Question: Normally I know how to start off, have a few tutorials or even experience, but at this point I don't even know how to call it. Perhaps just by telling me how to correctly define this could be a solution to my problem (-> based upon name, I can correctly search).
Let's give you this quick mockup I just made.

I'm looking for 1: how do you call this, but especially 2: How would I create such?
I would like to create panels, a few stacked above eachother and with the click of the 'next' button on each panel, you can move that panel to the left (or right (backwards)) to go the next tile. Let's say that each panel is a portfolio project (vertically stacked) and within each panel (portfolio project), you can slide horizontally next and back to explain a part of your project on each tile.
The layout of each tile consists of a tile with a full background image ('background-size:cover') and half a width tile text box. Of course, the text for the box should be written with HTML, instead of 'burned' into the image, by use of Photoshop, for responsive causes.
I assume this can be created with CSS3 and jQuery. The only problem is: All my Google searches end up nothing or resulting in Off-canvas navigation menus, which I'm not looking for.
To answer this question, either:
1. Define how this is called/I can search for this at google
2. Link me to a good tutorial/plugin
3. Write out the code if it would be that simple.
Thanks a big bunch guys!
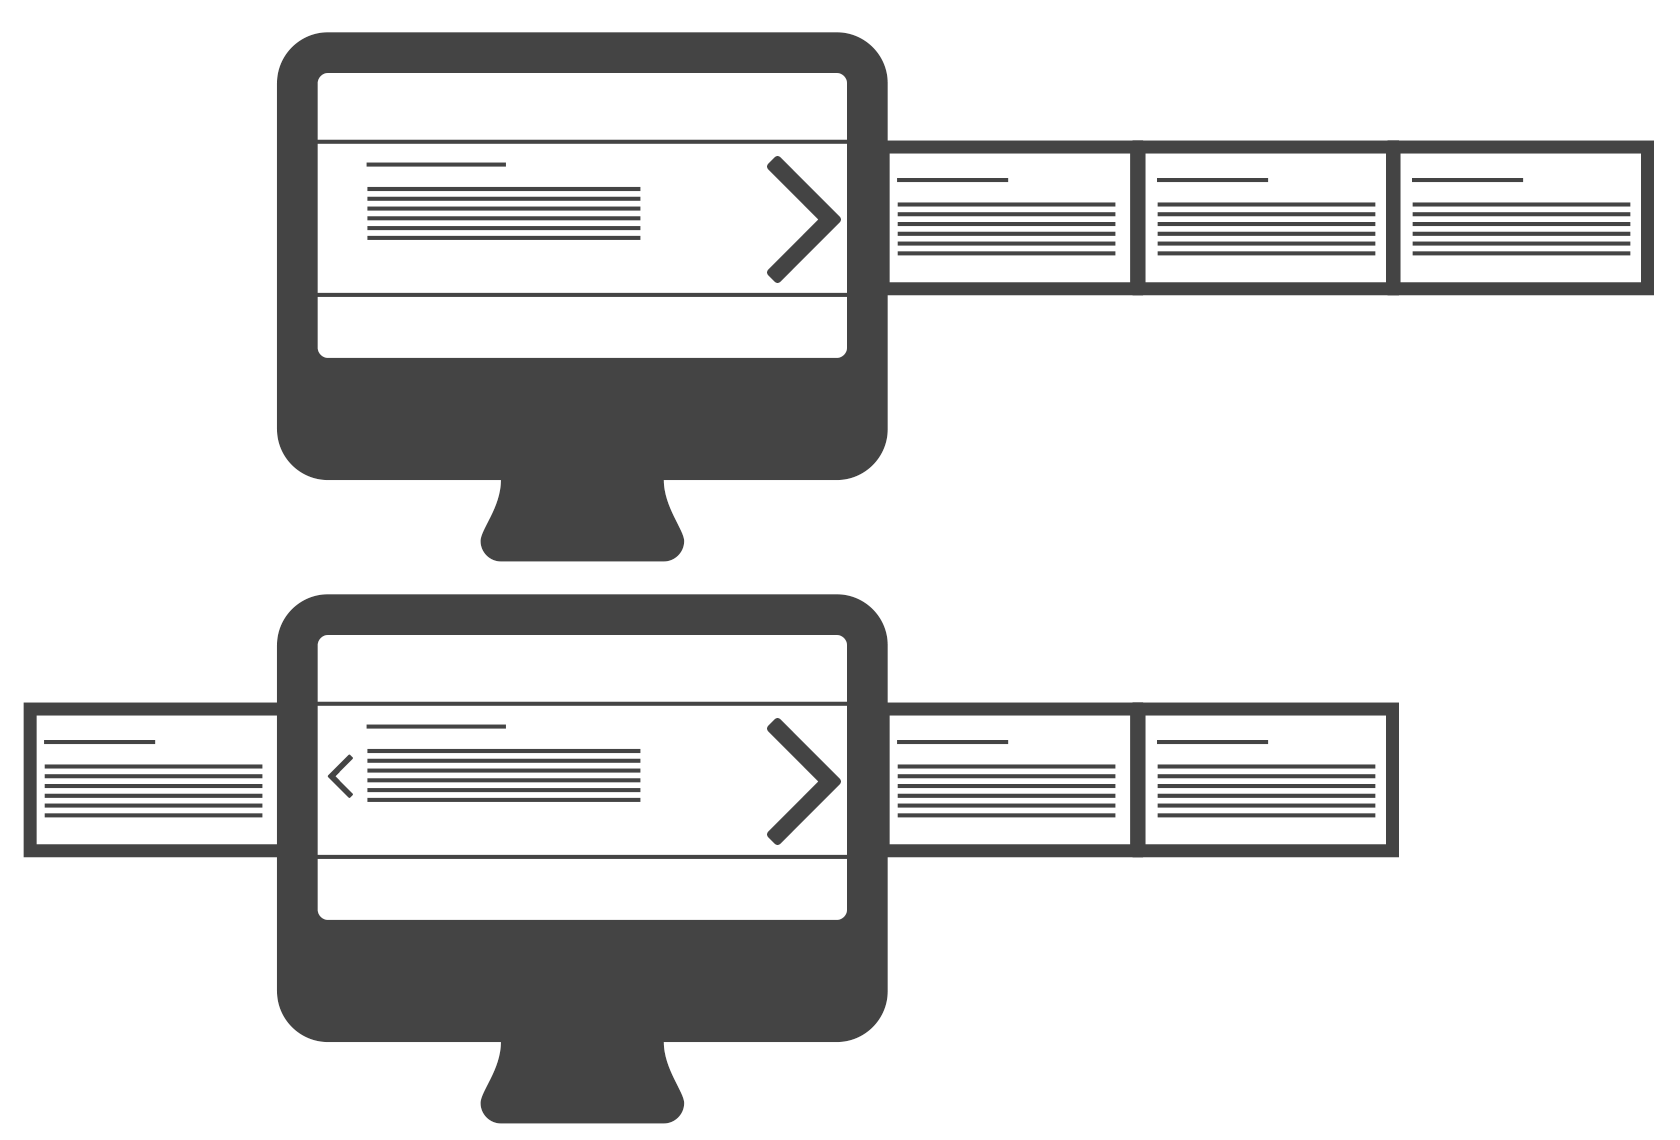
Answer: This is actually very simple using what is called the . You can do it with (CSS3 for smooth transitions), which is very appreciable as jquery represents a big chunk for your clients to download.
Basically this is how it goes (working demo here: <URL>:
We use a radio set of inputs to determine which "tab" should appear. Radios are perfect here because when one is check, all other must be unchecked. For that reason, make sure the attribute NAME is the same for your entire set.
'''
<input type="radio" name="radio-set" id="radio-1" checked="checked"/>
<input type="radio" name="radio-set" id="radio-2"/>
<input type="radio" name="radio-set" id="radio-3"/>
<input type="radio" name="radio-set" id="radio-4"/>
'''
We then write our content wrapped within any tag really (the structure section > article seems fitting). The navigation, even though it could be done via clicking on the radio buttons themselves can also be done through clicking on labels that refer to any input through their attribute FOR set to the ID of the one they refer to.
'''
<section>
<article id="article-1">
<h2>article 1</h2>
<label for="radio-4"></label>
<label for="radio-2"></label>
</article>
<article id="article-2">
<h2>article 2</h2>
<label for="radio-1"></label>
<label for="radio-3"></label>
</article>
<article id="article-3">
<h2>article 3</h2>
<label for="radio-2"></label>
<label for="radio-4"></label>
</article>
<article id="article-4">
<h2>article 4</h2>
<label for="radio-3"></label>
<label for="radio-1"></label>
</article>
</section>
'''
Because we will navigate with easily stylized labels, we can just hide the inputs themselves.
'''
input{ display:none; }
'''
Position all articles next to one another.
'''
article{
position:absolute;
width:100vw;
}
article:nth-of-type(1){ left: 0 }
article:nth-of-type(2){ left: 100% }
article:nth-of-type(3){ left: 200% }
article:nth-of-type(4){ left: 300% }
'''
I add "arrows" in the labels (just something to click on, in real design, i'd switch these characters to a font icon).
'''
label:first-of-type::before{content: "<"}
label:last-of-type::before {content: ">"}
'''
Finally, we use the css selector "~" that means "any sibling element after (and their children)". This way, we are saying "after the Nth input checked, the whole section slides to the corresponding position".
'''
input[id$="-1"]:checked ~ section{ transform: translateX(0) }
input[id$="-2"]:checked ~ section{ transform: translateX(-100%) }
input[id$="-3"]:checked ~ section{ transform: translateX(-200%) }
input[id$="-4"]:checked ~ section{ transform: translateX(-300%) }
'''
It is because we use this selector that it is important that our inputs be outside and before the sliding tag (here "section") so that they are siblings of the moving tag (or siblings of its parents).
And because we want to observe the section moving, we add a transition property:
'''
section{ transition: all 1s; }
'''
And if you wrap the whole HTML into another tag (to prevent the effect of selector "~" to propagate to other sections), you can use an identical HTML structure for other sliders without having to write any additional CSS!
A full blown with a (for vertical version but don't worry, it's very similar to horizontal) is available here: <URL>
PS: in the CSS, don't forget to add all vendor prefixes for transition and transform. Always check w3schools.com () to know which prefixes are needed. Example:
'''
-webkit-transition: all 1s;
transition: all 1s;
'''